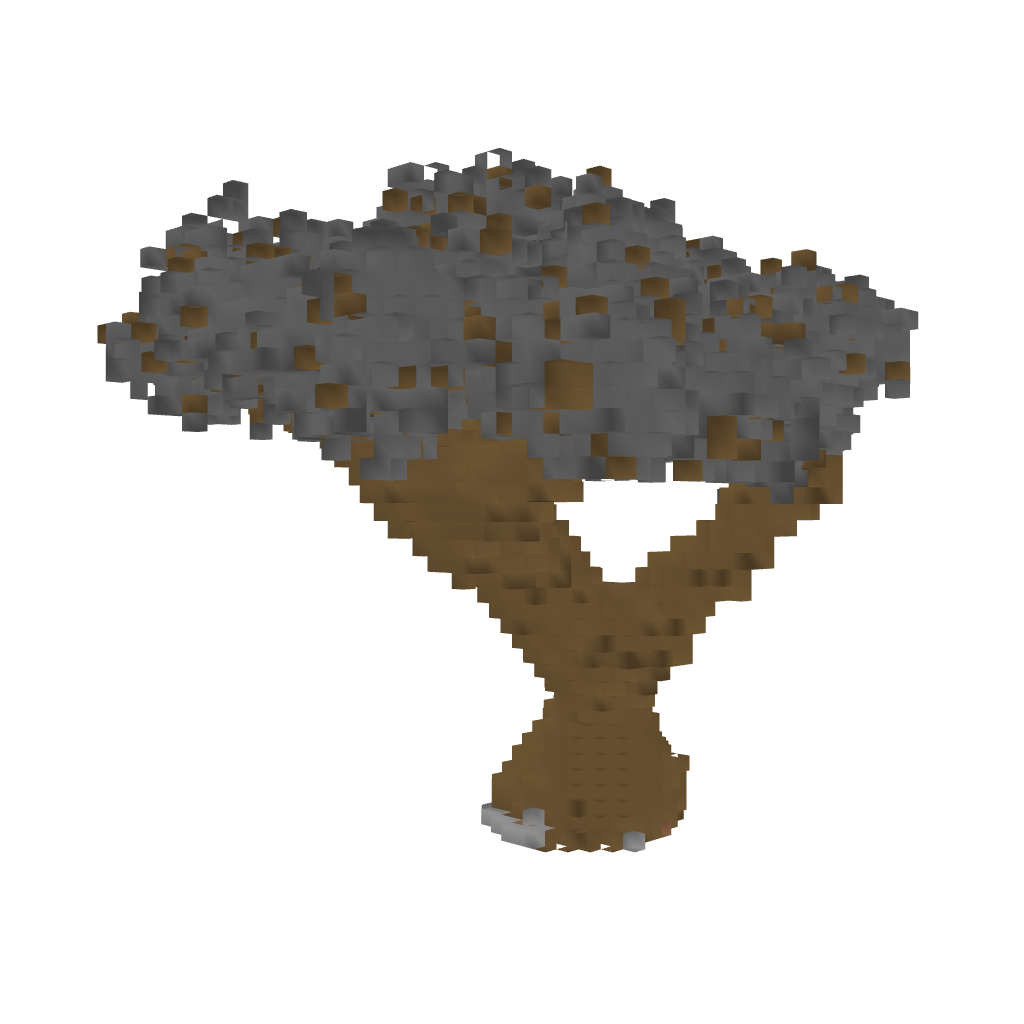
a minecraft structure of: Big tree